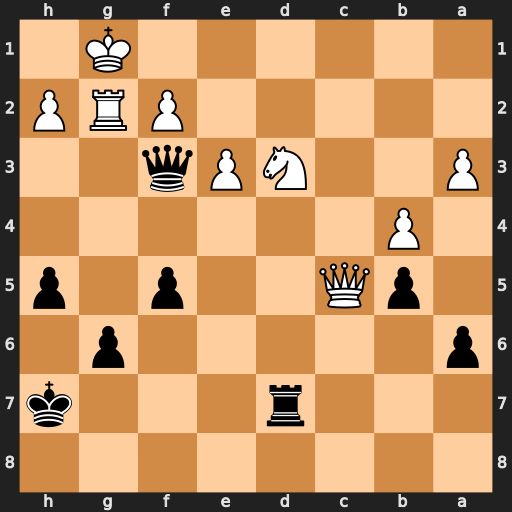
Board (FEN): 8/3r3k/p5p1/1pQ2p1p/1P6/P2NPq2/5PRP/6K1
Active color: b
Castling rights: -
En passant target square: -
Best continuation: Qd1+ Ne1 Qxe1#